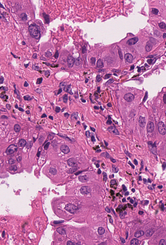
Tumor epithelial tissue: yes
Tumor-associated stroma tissue: yes
Normal tissue: no